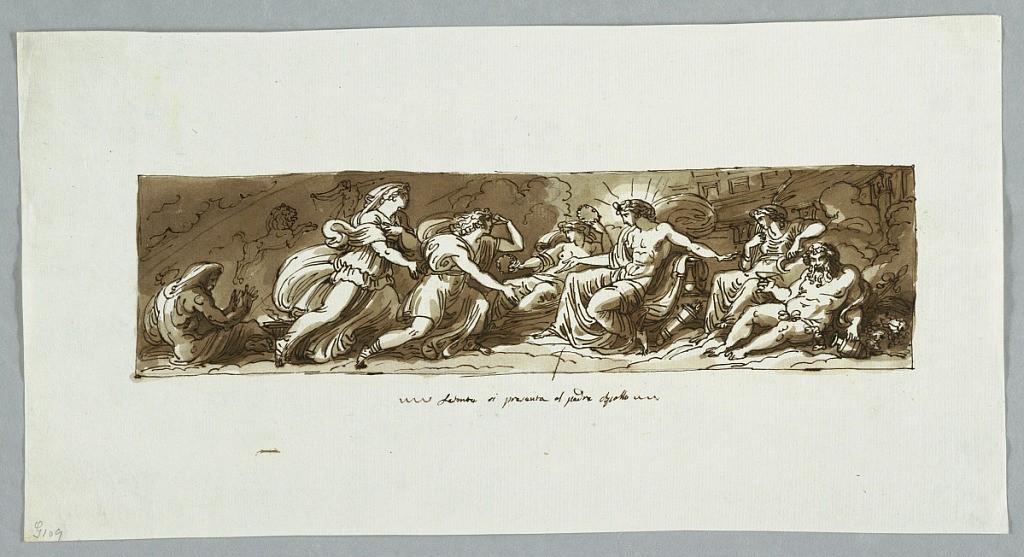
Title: Drawing
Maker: Felice Giani, Italian, 1758–1823
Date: About 1810
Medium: Pencil. Pen, ink. Brush, brown water-colors. Paper.
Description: Horizontal Rectangle. The youth approaches from left, followed by a woman probably his mother Clymene. Apollo is shown sitting upon a throne surrounded by Spring, Summer, Autumn, whereas, Winter sits at left.